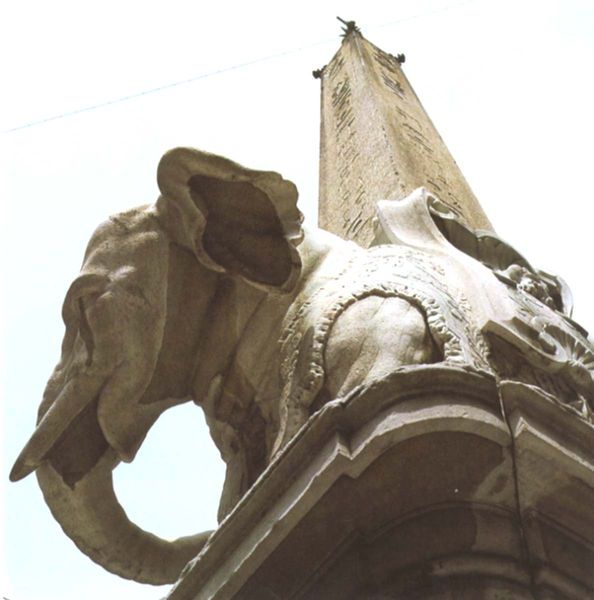
Titel: Elefant mit Obelisk
Künstler: Ercole Ferrata
Standort: Rom, Piazza della Minerva (EU - I - Latium)
Schlagwörter: ohr, rücken, säule, tier, augen, stein, tragen, hals, auge, figur, ohren, turm, skulptur, statue, sattel, bildhauerei, plastik, foto, geschirr, obelisk, muschel, elefant, rüssel, stele, stoßzähne, stosszahn